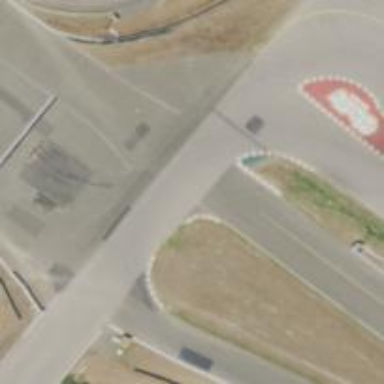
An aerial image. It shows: Motor sport raceway.